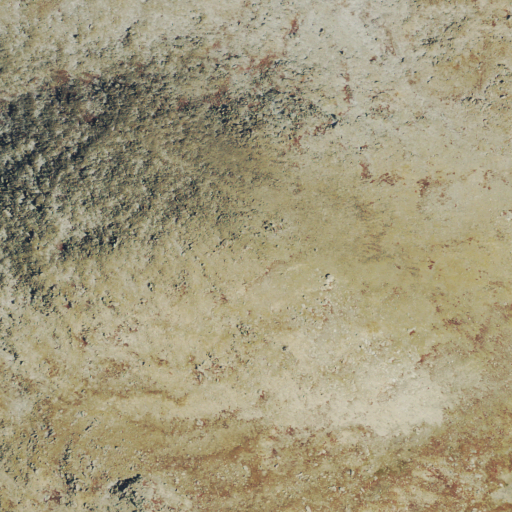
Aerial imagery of mountain in Colorado named Rosalie Peak containing grassland and shrub